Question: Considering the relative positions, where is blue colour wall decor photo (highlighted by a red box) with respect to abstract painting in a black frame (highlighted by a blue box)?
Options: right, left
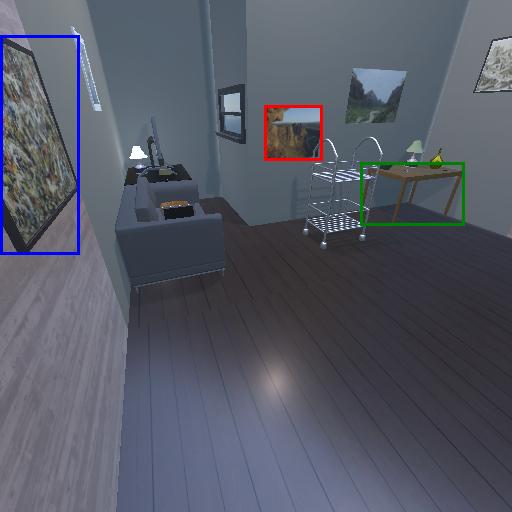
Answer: right